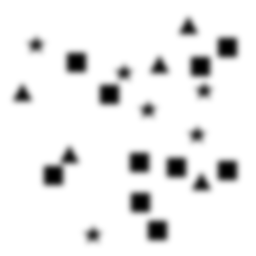
Squares: 10
Triangles: 5
Stars: 6
Total shapes: 21